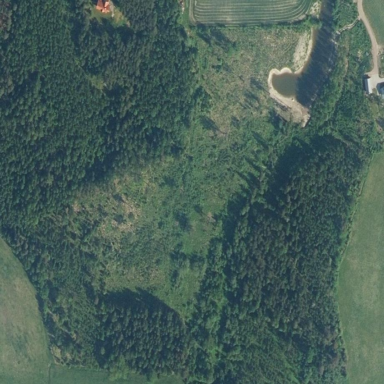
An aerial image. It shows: Logging area surrounded by scrub vegetation.